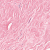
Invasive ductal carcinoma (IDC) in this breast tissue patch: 0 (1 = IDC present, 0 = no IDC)